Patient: sex M, age 47
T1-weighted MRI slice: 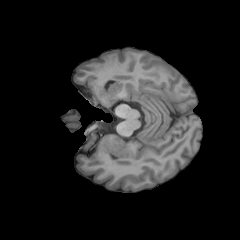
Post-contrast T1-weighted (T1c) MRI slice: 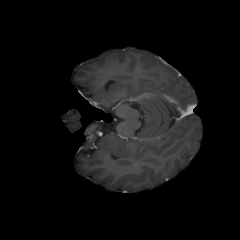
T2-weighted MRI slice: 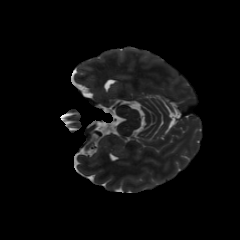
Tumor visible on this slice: no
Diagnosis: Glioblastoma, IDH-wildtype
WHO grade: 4